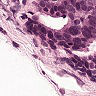
Metastatic tissue present: yes